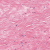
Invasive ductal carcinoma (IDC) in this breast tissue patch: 0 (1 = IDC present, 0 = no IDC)